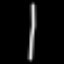
Label: line